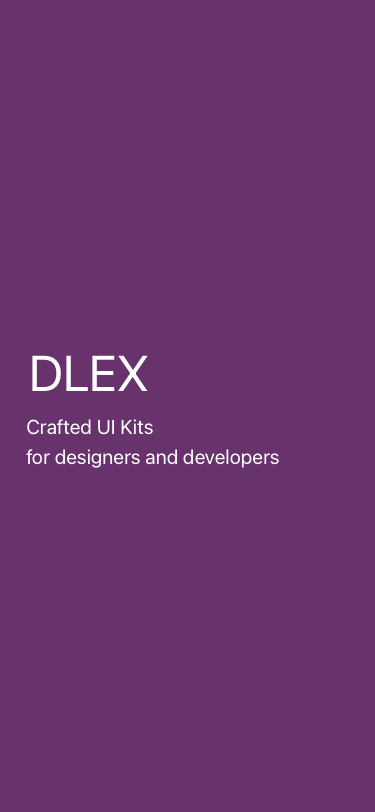
Text in this UI design:
Crafted UI Kits
for designers and developers
DLEX